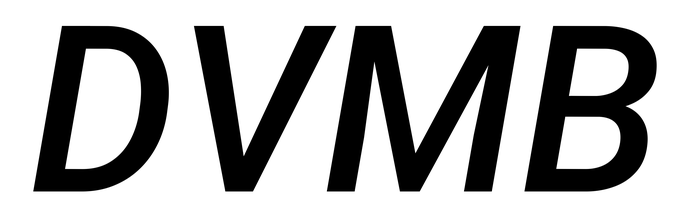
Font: Roboto-Italic_Medium_Italic